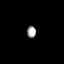
Tissue: prostate
Cell type: Endothelial cells
Senescence score: 0.7648
Nuclear area (px): 104
Mean DAPI intensity: 164.471